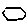
Label: hexagon